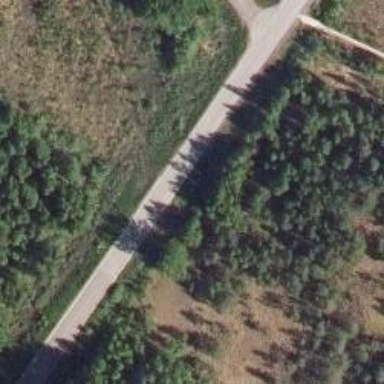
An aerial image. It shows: Track road.